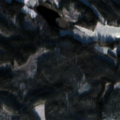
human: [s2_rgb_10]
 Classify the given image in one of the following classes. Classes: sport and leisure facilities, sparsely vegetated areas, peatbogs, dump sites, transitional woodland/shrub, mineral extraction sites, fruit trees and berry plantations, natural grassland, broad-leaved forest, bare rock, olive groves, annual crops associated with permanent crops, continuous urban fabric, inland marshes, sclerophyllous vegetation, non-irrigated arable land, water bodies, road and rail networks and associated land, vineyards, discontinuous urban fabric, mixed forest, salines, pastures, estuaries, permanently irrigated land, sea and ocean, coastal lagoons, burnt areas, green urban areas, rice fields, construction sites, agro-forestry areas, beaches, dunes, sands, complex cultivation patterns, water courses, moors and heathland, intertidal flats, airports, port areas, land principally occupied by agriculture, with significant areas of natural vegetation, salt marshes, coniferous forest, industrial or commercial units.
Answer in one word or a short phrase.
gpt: coniferous forest, mixed forest, transitional woodland/shrub